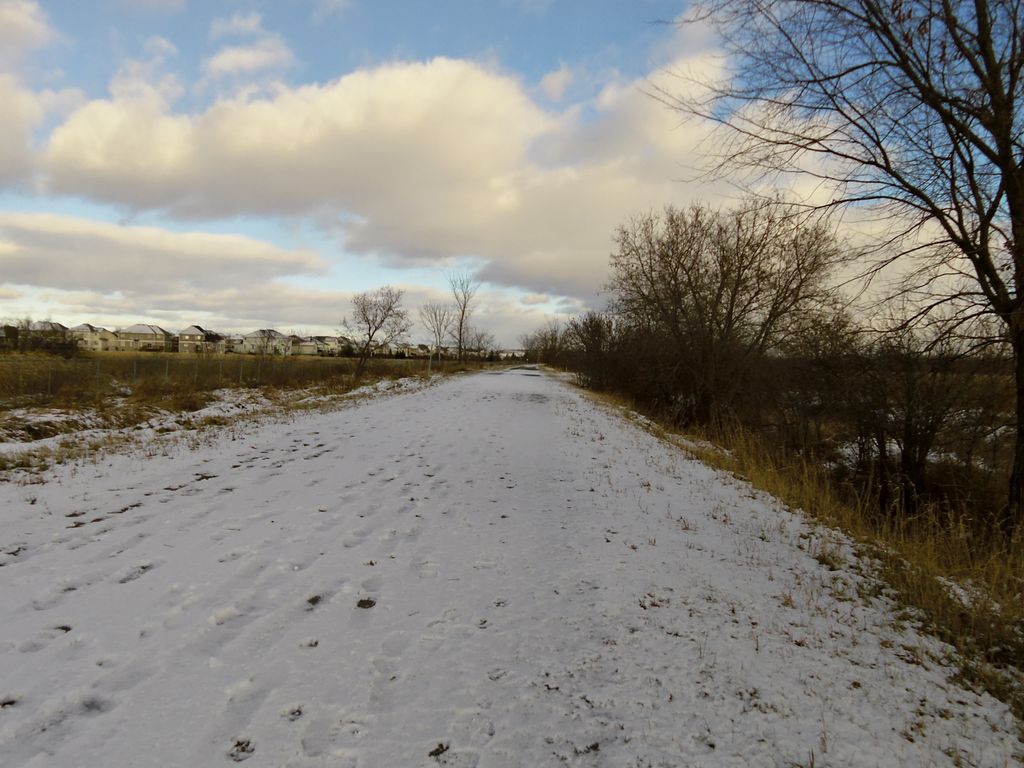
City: ottawa-gatineau